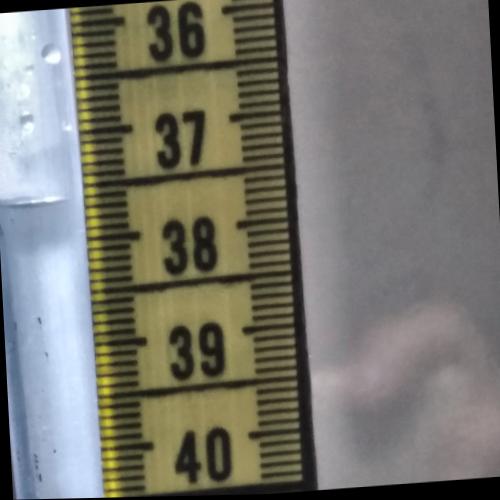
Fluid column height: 37.6 cm